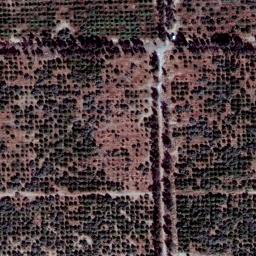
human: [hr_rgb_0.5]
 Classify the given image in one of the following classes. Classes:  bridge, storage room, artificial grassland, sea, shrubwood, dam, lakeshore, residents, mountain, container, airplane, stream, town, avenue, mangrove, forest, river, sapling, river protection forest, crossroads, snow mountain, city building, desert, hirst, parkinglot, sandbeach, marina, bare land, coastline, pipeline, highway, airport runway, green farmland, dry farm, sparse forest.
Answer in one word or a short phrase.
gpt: dry farm